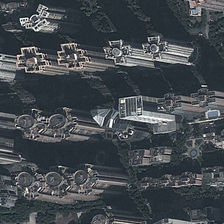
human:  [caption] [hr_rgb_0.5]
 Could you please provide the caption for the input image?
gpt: many tall buildings and some green trees are in a commercial area .

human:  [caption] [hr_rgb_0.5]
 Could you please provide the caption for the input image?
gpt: many tall buildings and some green trees are in a commercial area .

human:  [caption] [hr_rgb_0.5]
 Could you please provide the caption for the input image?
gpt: many tall buildings and some green trees are in a commercial area .

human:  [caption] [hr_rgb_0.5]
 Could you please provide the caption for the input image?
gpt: many tall buildings and some green trees are in a commercial area .

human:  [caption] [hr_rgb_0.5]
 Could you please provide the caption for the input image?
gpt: many tall buildings and some green trees are in a commercial area .